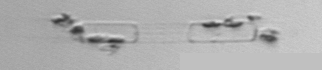
Label: Skeletonema